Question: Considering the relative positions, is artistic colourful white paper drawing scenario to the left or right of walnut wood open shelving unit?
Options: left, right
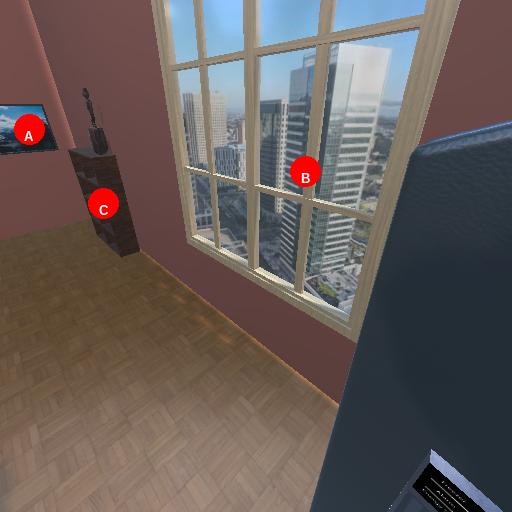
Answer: left